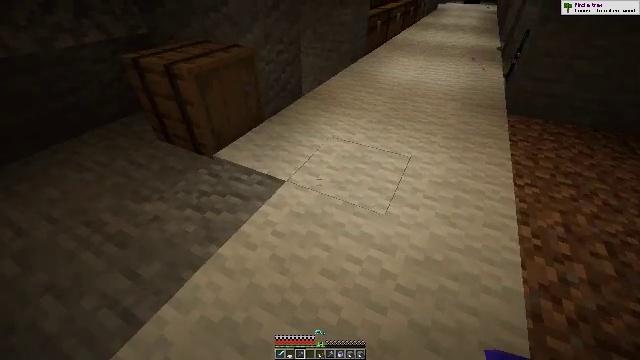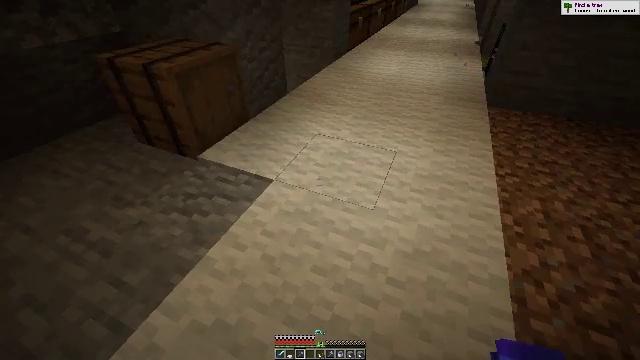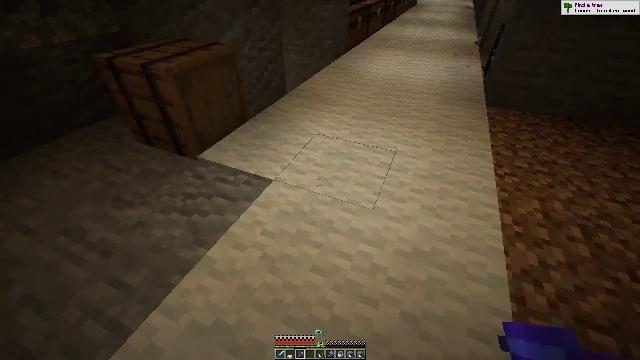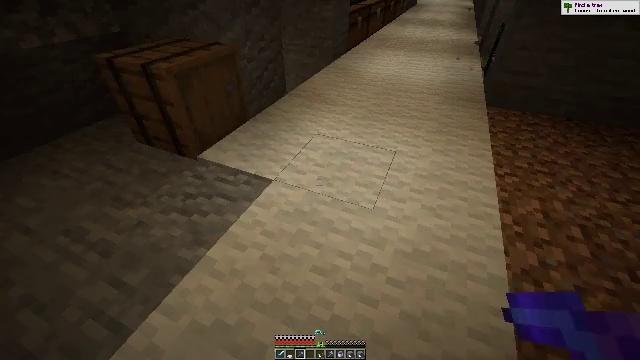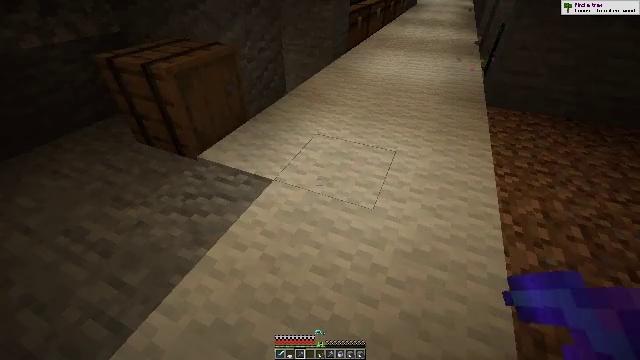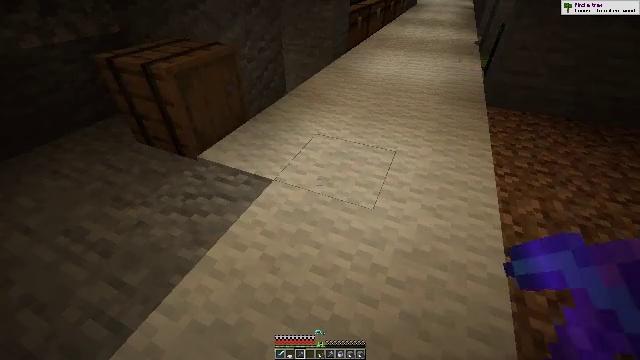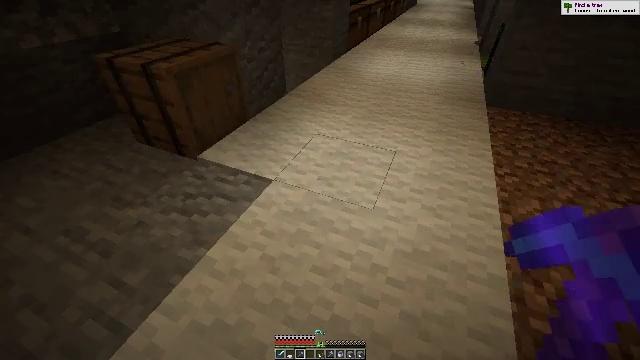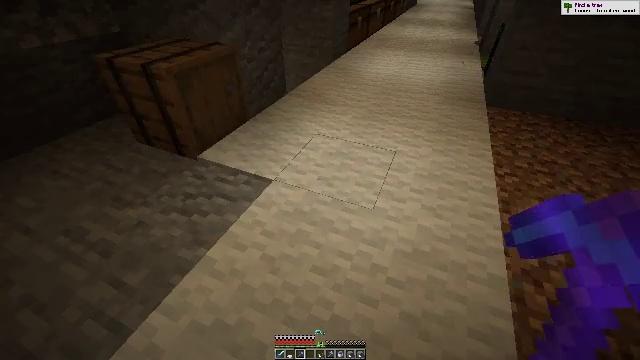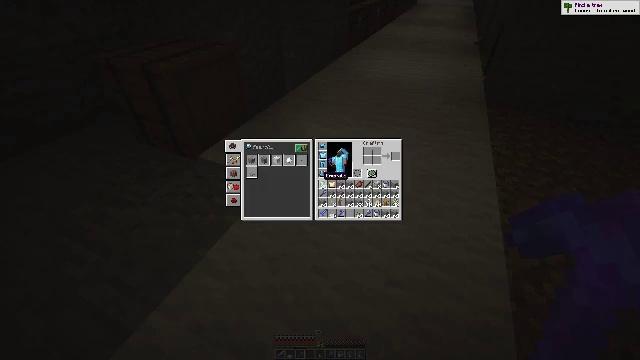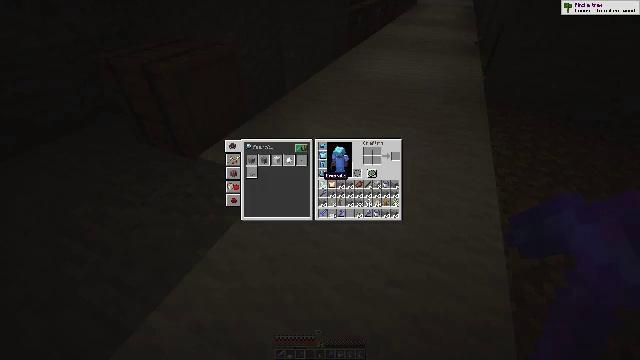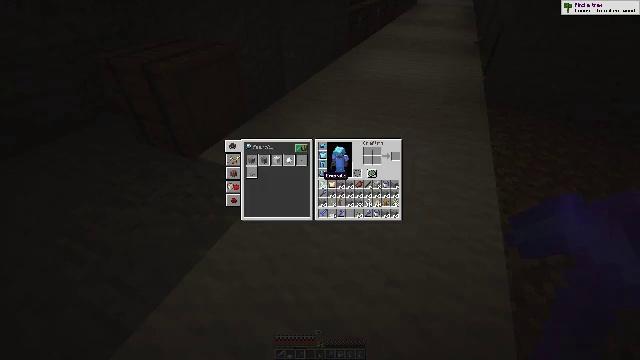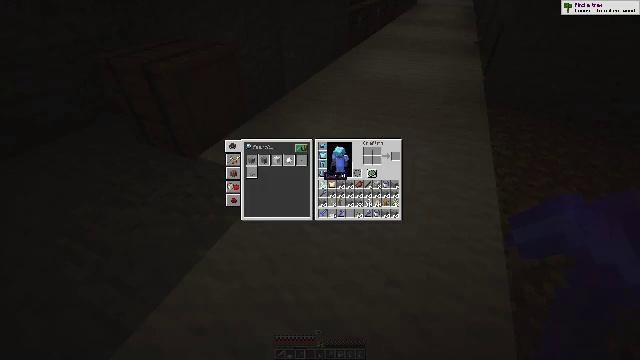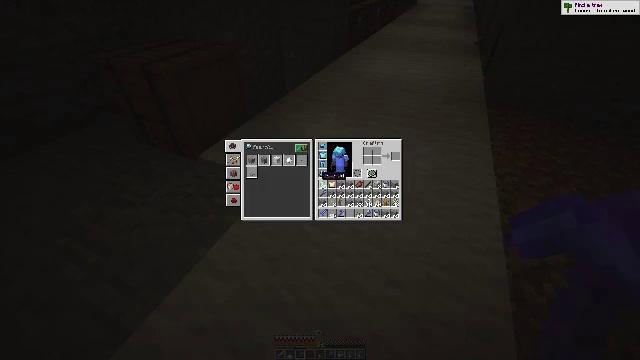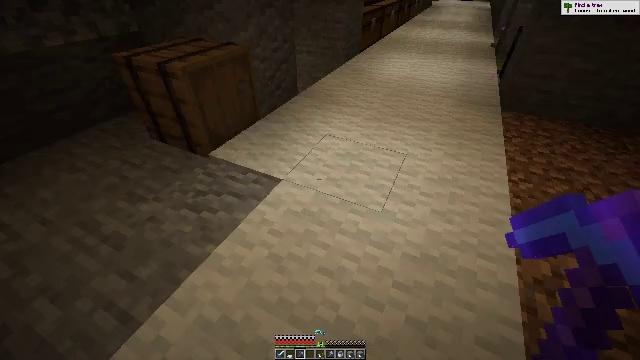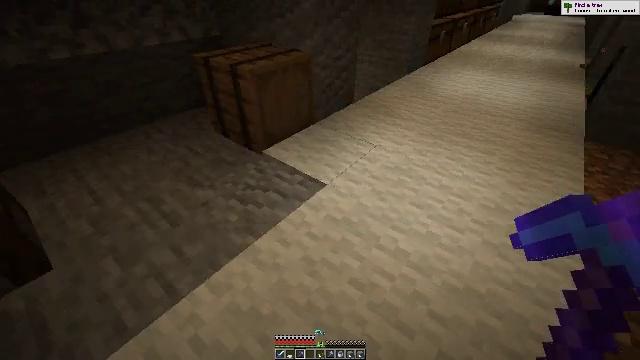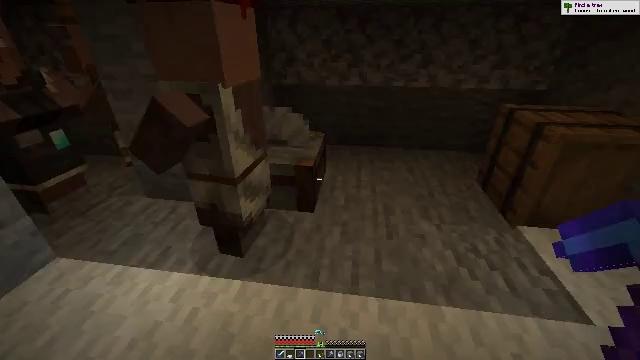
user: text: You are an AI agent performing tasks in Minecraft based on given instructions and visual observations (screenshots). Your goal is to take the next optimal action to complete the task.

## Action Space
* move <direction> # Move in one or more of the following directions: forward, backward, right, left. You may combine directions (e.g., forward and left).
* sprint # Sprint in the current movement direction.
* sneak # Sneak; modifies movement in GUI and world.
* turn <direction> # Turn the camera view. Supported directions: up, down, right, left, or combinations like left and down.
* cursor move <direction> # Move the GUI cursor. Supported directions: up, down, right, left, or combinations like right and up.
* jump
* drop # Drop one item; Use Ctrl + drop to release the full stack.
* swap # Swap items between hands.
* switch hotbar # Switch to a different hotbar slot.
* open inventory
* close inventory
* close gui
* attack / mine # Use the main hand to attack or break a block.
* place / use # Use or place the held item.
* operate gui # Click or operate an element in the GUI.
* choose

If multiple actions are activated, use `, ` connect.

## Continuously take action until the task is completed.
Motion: motion action
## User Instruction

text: Break the white carpet block.
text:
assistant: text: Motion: turn right
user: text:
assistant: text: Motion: no_op
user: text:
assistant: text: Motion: no_op
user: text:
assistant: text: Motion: no_op
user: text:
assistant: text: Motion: no_op
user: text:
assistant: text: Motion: no_op
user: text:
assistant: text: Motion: no_op
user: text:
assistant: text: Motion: open inventory
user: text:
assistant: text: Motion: open inventory
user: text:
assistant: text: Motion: open inventory
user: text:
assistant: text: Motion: no_op
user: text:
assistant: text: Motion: no_op
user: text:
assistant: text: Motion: turn left, close inventory
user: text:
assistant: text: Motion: turn left and up, close inventory
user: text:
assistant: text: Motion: turn left and up
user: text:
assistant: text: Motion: turn left and up
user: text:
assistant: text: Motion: turn left
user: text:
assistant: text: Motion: move forward
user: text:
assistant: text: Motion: move forward
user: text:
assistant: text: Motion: move forward
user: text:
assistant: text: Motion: move forward
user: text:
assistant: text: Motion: move forward
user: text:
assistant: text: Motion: move forward
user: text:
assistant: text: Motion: move forward
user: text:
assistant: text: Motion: move forward
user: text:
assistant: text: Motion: move forward, turn left and down
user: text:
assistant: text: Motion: move forward, turn left and down
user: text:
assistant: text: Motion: move forward, turn left and down
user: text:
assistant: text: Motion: move forward, turn left and down
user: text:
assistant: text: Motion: move forward, turn left and down